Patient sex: F
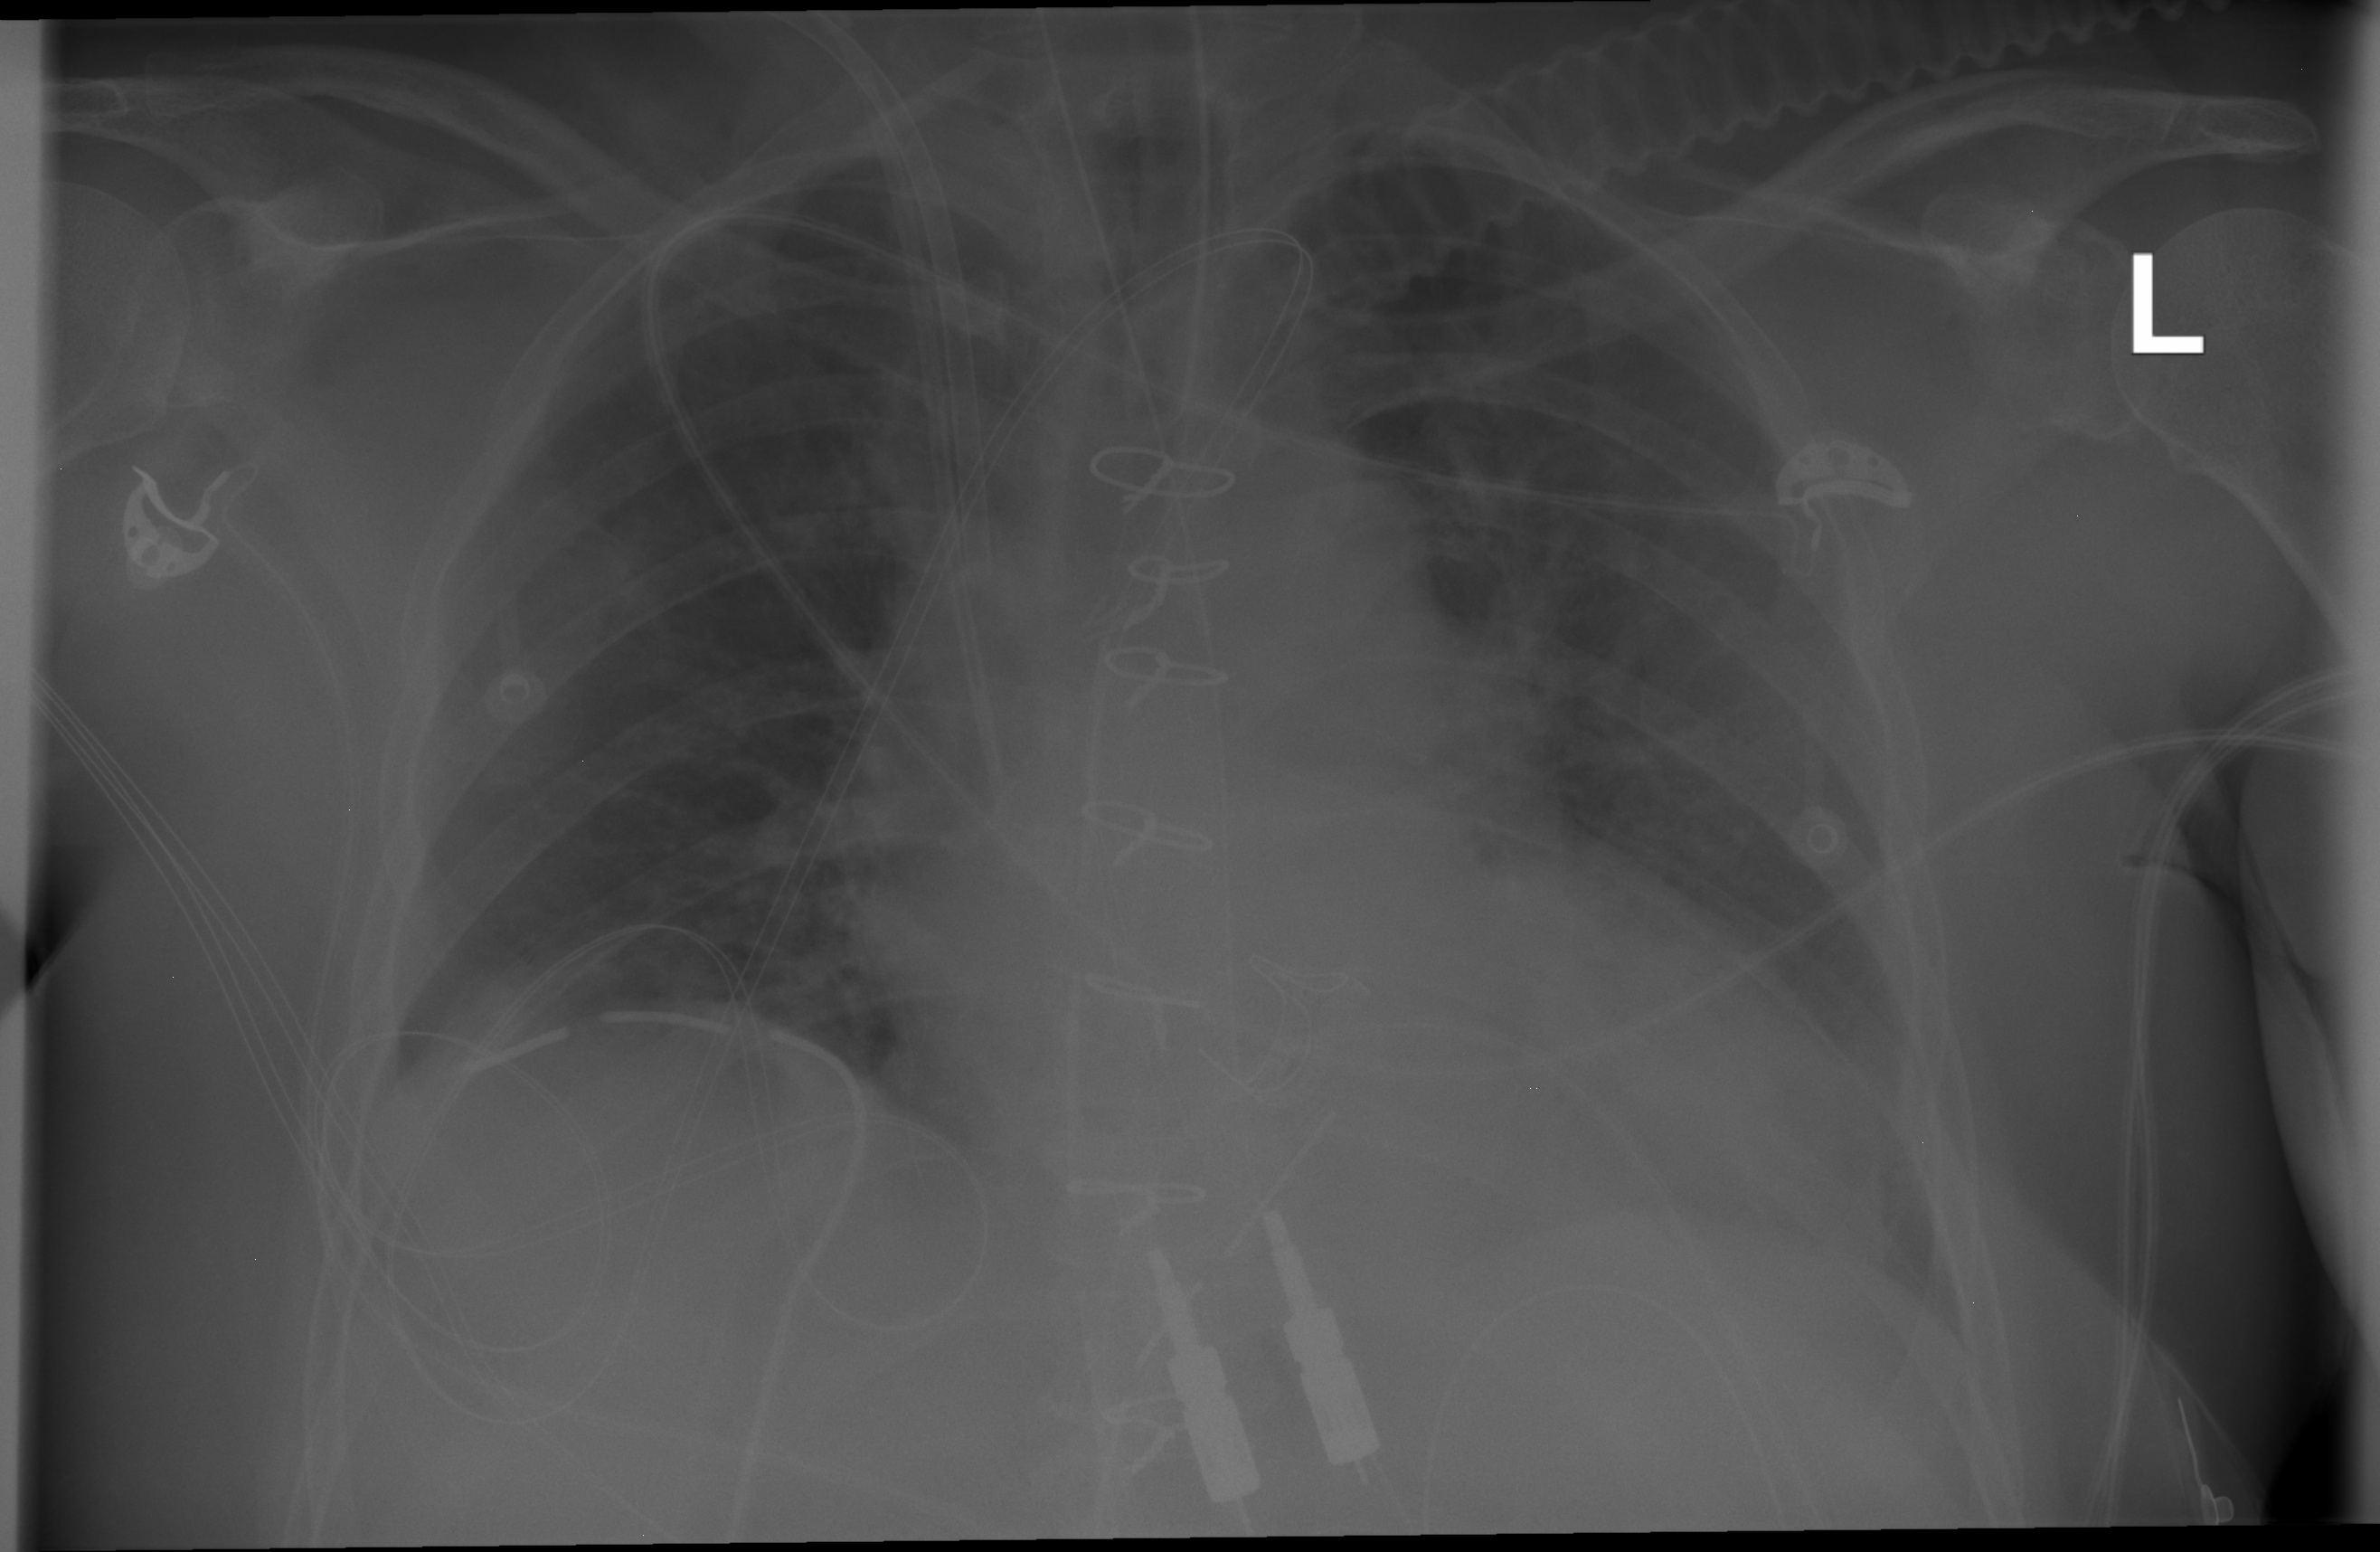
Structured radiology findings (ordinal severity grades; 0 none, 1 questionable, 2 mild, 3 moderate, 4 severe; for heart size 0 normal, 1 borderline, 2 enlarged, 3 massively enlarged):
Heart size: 0
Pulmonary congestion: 3
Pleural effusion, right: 2
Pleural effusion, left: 0
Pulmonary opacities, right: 0
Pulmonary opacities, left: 0
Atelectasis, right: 2
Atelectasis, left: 0